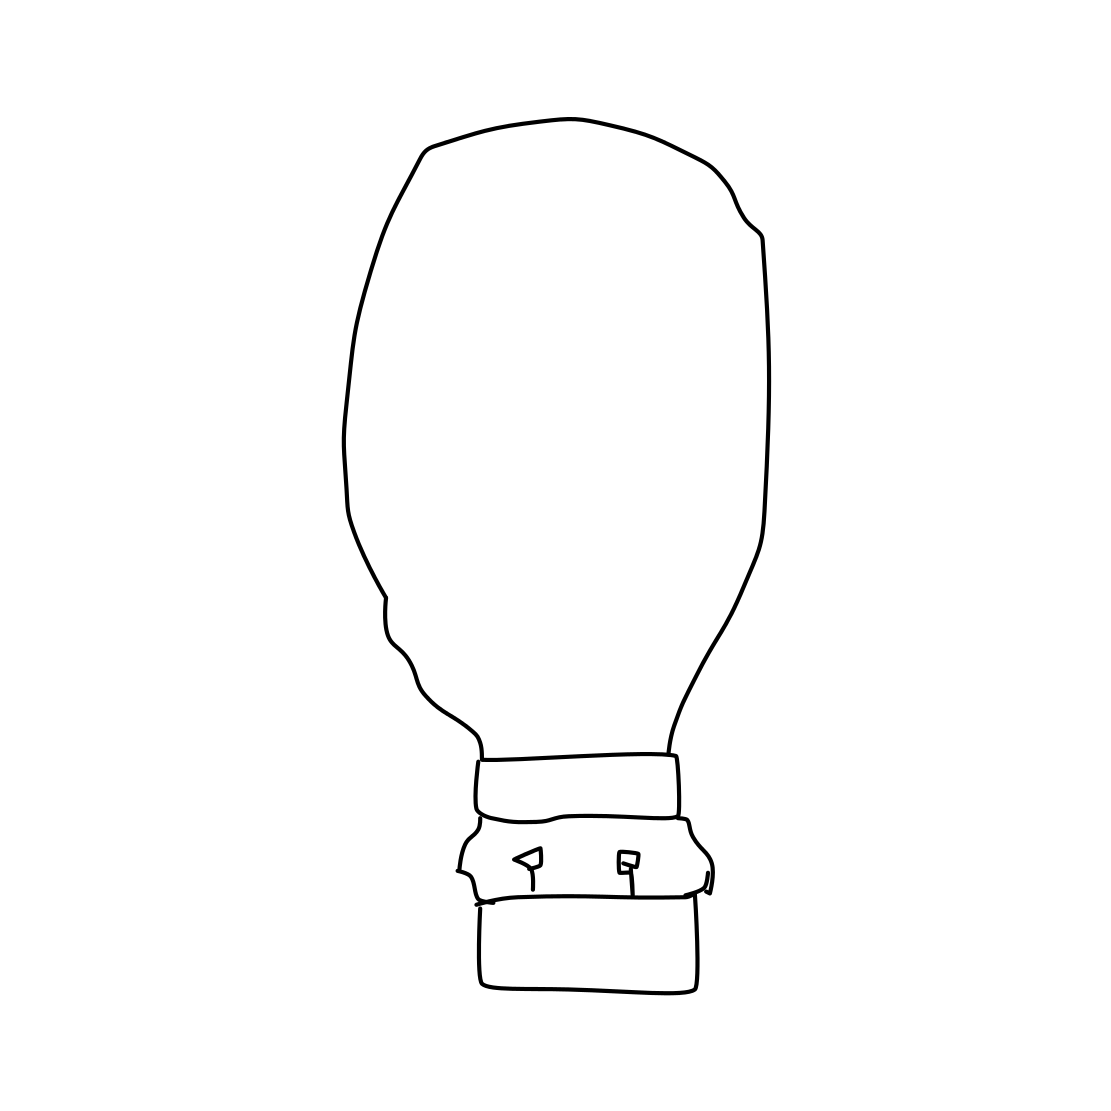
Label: hot air balloon